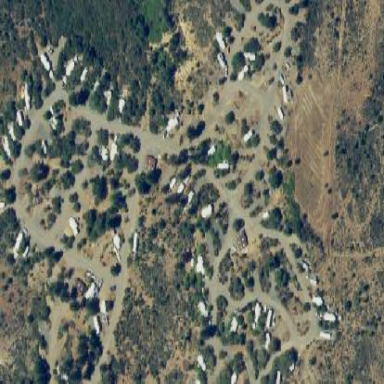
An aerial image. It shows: Caravan site for tourism.